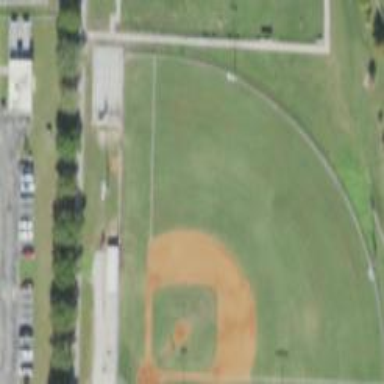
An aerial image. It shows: Baseball pitch for leisure land activities.